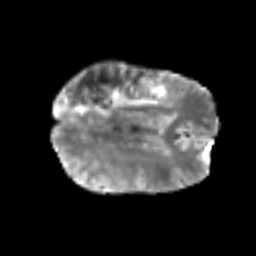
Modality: T2w
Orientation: axial
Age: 60
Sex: male
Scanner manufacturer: siemens
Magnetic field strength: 3 T
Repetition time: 6.1 s
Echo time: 0.101 s